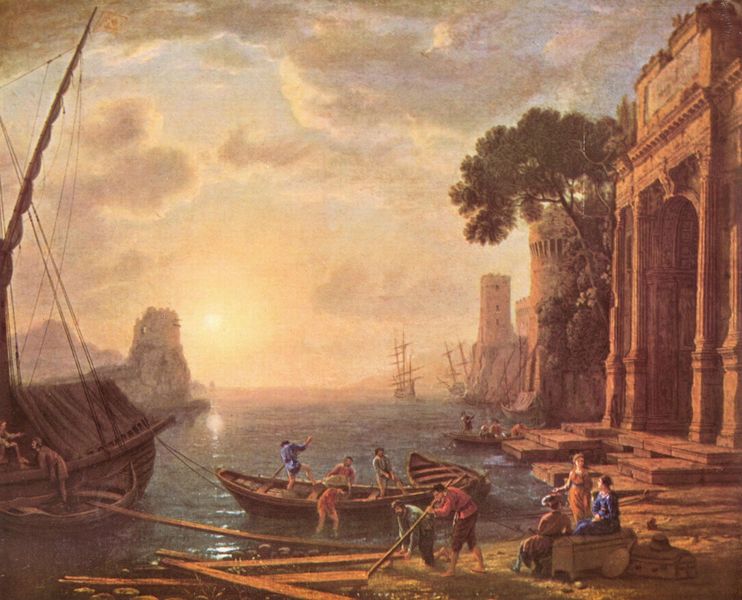
Titel: Hafen beim Sonnenuntergang
Künstler: Claude Lorrain
Standort: Sankt Petersburg
Institution: Eremitage
Schlagwörter: baum, berg, blau, blätter, dunkel, felsen, gemälde, himmel, laub, meer, schatten, wasser, weiß, wolken, bäume, frauen, gelb, grün, landschaft, menschen, ocker, see, sitzen, stadt, ufer, äste, abend, braun, damen, fenster, frankreich, frau, grau, hell, holz, licht, männer, orange, pfeiler, schwarz, säulen, gebäude, gürtel, haus, rot, beige, leute, malerei, hose, architektur, leinen, sockel, stein, steine, öl, dämmerung, ferne, horizont, morgen, natur, sonnenaufgang, spiegelung, zweige, sonne, klassizismus, england, renaissance, arbeit, boot, boote, kahn, ruder, turm, kanneliert, schiff, schiffe, segel, segelboot, segelschiffe, wellen, bogen, italien, süden, vedute, fischer, mast, segelschiff, arbeiten, fels, abendsonne, sonnenuntergang, idylle, bank, arbeiter, figuren, hafen, kähne, anleger, masten, romantik, constable, planken, seestück, staffage, steg, turner, tafel, reflexe, ruderboot, rudern, inschrift, stufen, bretter, freude, abendstimmung, tor, anlegen, bucht, lichtreflexe, segelboote, taue, ruine, truhe, antike, burg, türme, abschied, leuchtturm, seil, idyll, festung, barfuß, brett, stilisiert, angel, architrav, fraun, fries, wärme, romantisch, portikus, wrack, griechenland, claude, kniebundhose, tempel, temple, arkadien, heroische landschaft, lichtschein, schinkel, triumphbogen, bord, ankommen, halbsäulen, schlußstein, staken, rundturm, morgenstimmung, seeleute, william, lorrain, einschiffung, claude lorrain, sitezn, rah, horrizont, windjammer, poussain, flößen, berh, bugen, haven, baus, sschiff, idelle landschaft